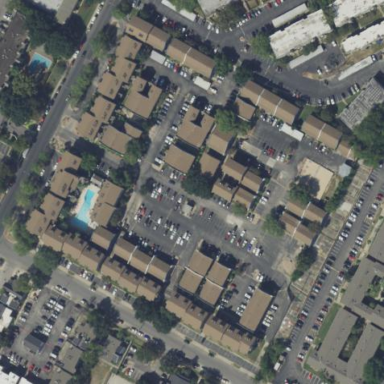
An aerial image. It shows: Residential area with apartments.